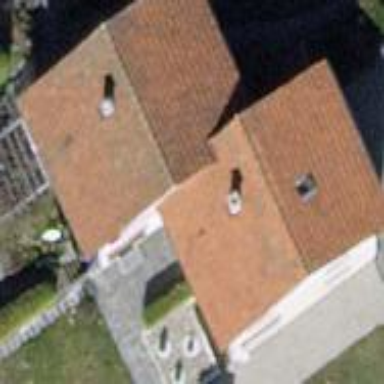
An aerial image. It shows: Semidetached house with gabled roof.